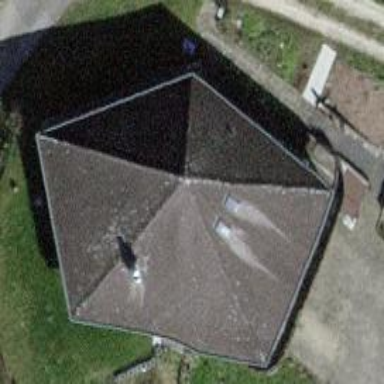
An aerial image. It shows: Building with tiled roof.